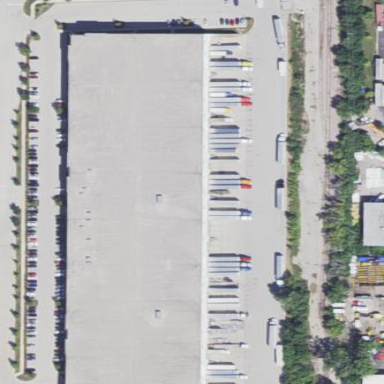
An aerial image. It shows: Warehouse.